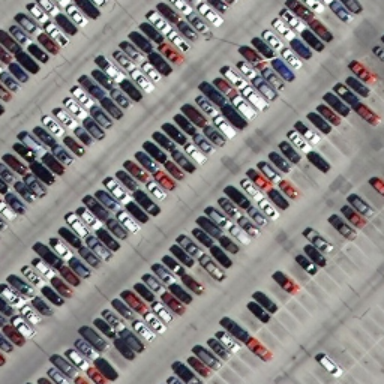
Lots of cars parked neatly in the parking lot .